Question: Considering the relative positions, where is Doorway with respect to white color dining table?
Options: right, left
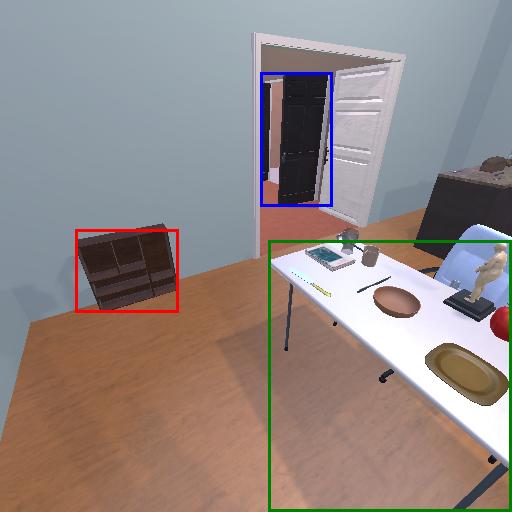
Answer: right